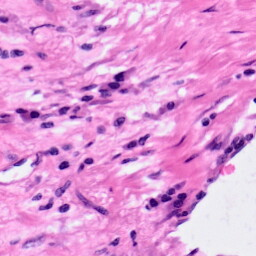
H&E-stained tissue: Pancreatic